Question: This is a snake game. How many steps do you need to take from the current state to eat two foods one after another (regardless of the order of the two foods)?
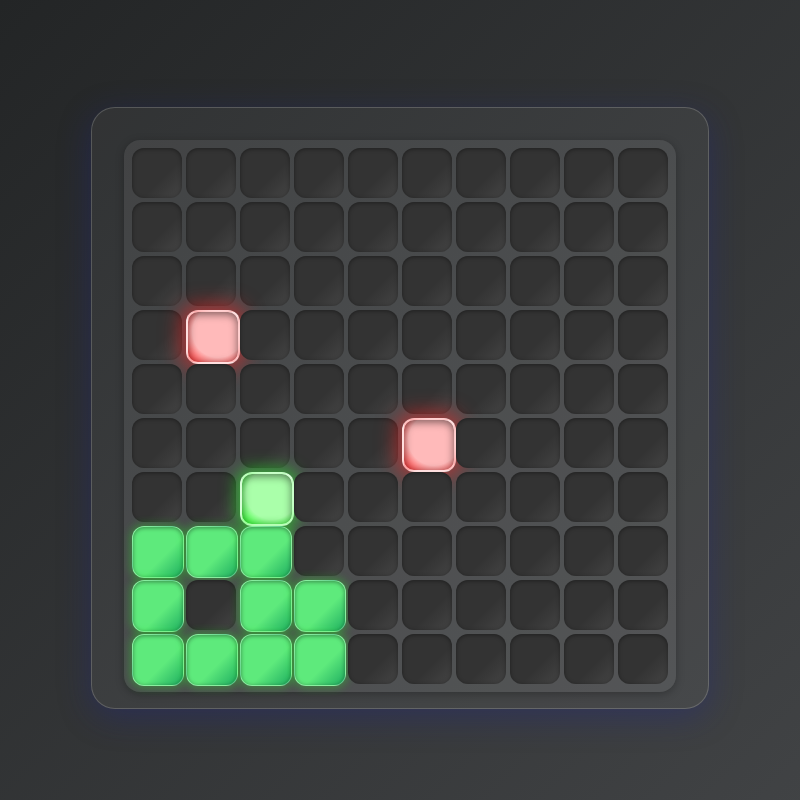
Answer: 10